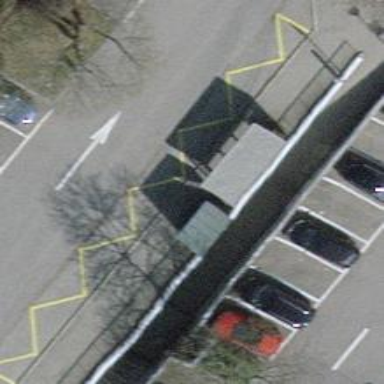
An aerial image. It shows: Asphalt footway with tunnel.